Interaction volume radius: 5 \u00c5
Interaction volume height: 30 \u00c5
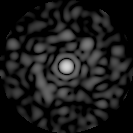
Disorder parameter: 0.7712